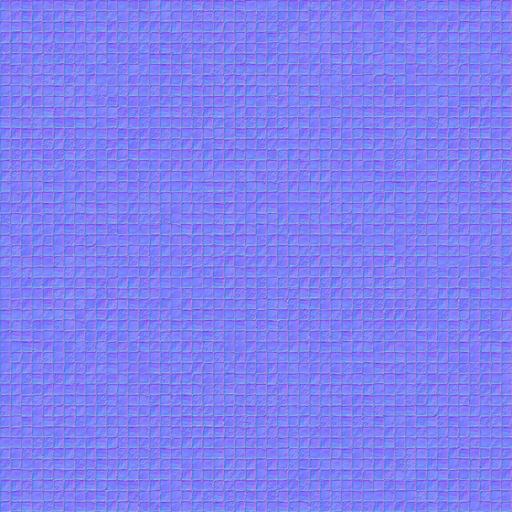
pattern paved pavement paving stones square tiled tiles